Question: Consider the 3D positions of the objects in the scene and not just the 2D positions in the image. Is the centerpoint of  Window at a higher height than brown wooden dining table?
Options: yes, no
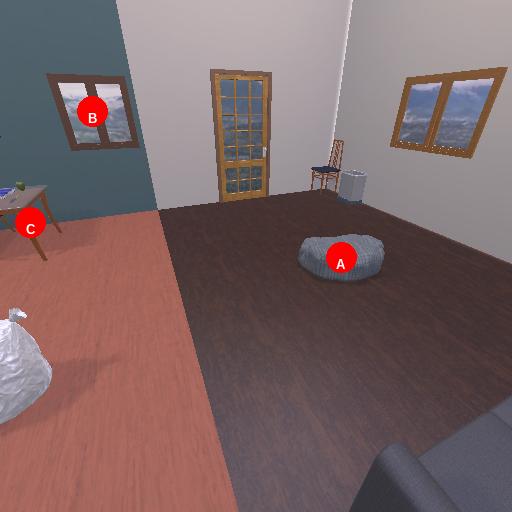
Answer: yes